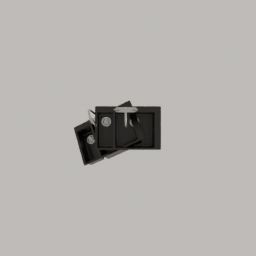
Label: appliances